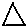
Label: triangle